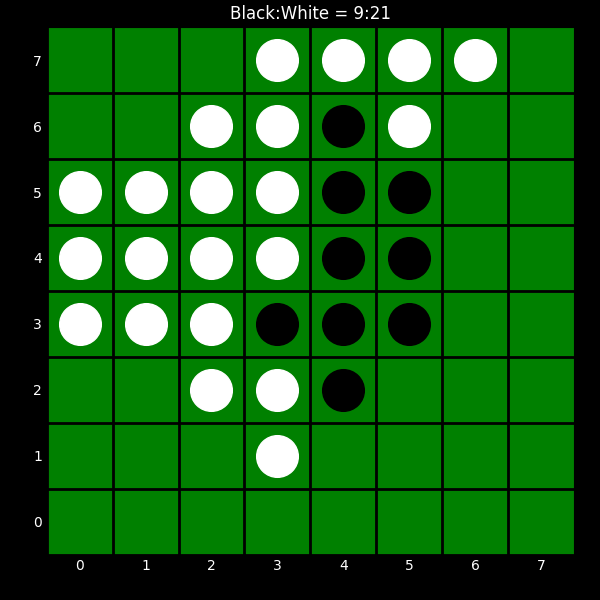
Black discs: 9
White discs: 21